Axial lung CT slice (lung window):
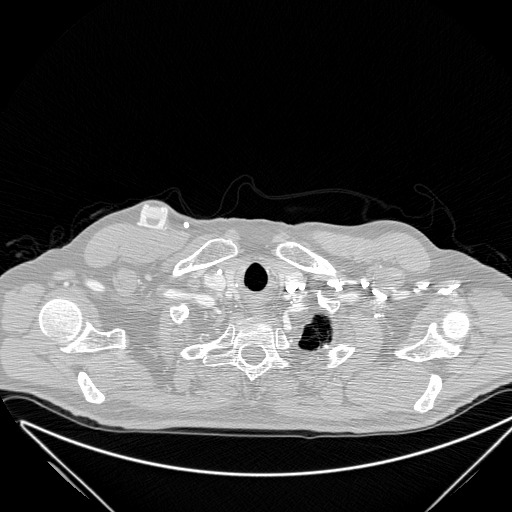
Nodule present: no